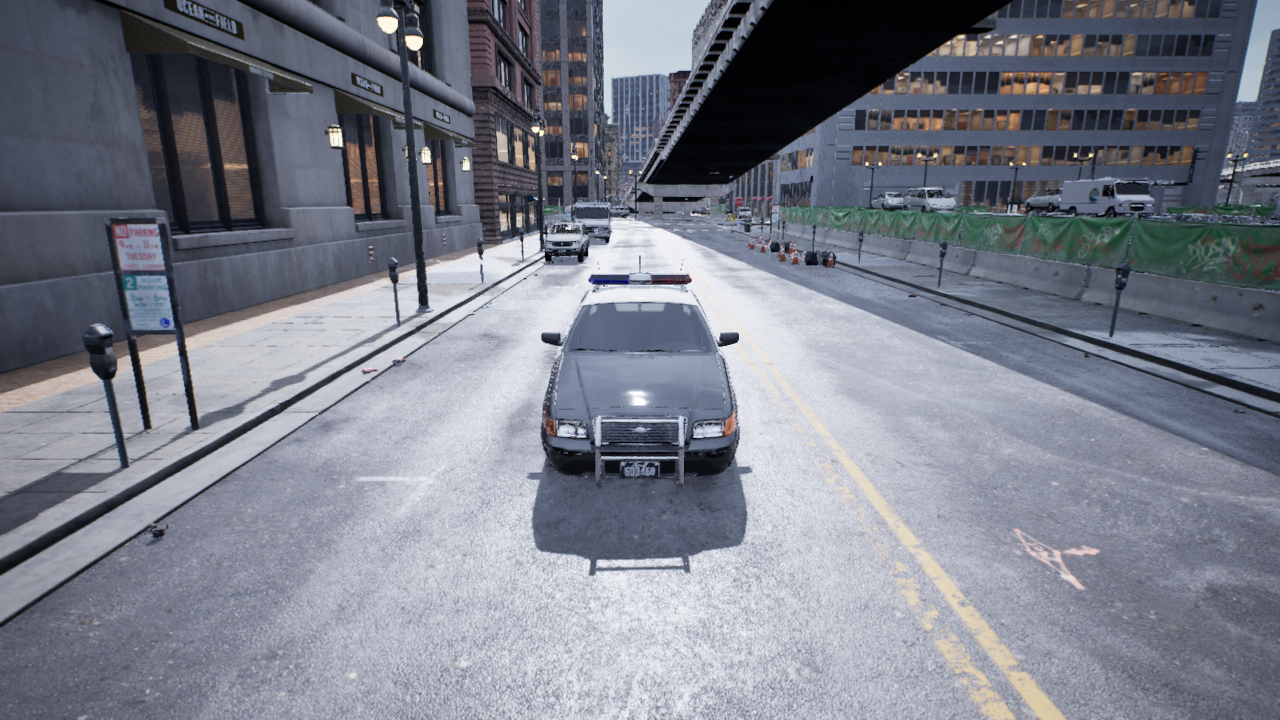
Venue: downtown
Lighting: overcast
Vehicle rig: sedan